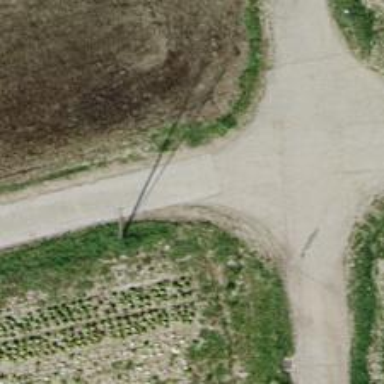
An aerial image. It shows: Minor power line.